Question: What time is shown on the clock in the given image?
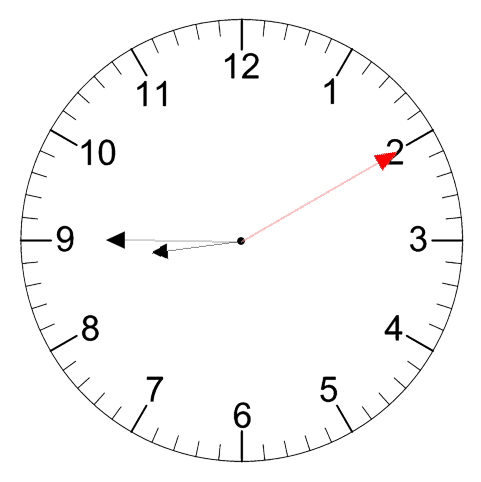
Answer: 08:45:10